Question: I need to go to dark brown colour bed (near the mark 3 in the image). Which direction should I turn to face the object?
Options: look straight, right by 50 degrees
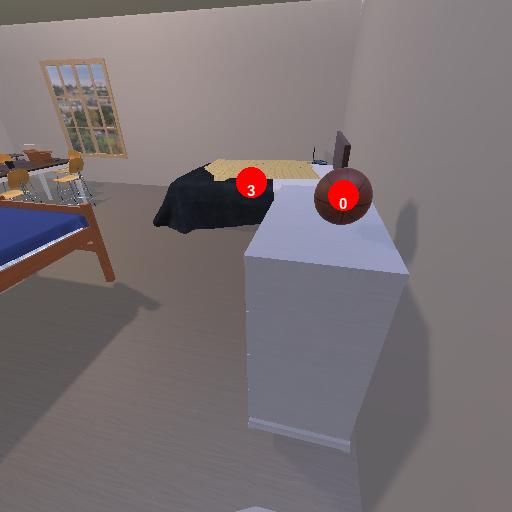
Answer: look straight